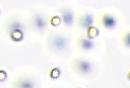
Label: Phaeocystis